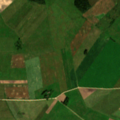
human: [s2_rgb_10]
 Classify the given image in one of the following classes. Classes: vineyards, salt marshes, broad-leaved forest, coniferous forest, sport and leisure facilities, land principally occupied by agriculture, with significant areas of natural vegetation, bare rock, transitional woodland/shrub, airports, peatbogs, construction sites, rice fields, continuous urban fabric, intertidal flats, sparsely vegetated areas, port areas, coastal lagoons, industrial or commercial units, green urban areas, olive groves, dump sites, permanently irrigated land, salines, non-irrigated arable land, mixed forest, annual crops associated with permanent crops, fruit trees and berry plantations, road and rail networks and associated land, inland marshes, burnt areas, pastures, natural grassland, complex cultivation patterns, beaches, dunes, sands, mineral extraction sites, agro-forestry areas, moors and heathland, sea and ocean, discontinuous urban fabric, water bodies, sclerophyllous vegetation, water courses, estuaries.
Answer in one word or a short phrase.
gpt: non-irrigated arable land